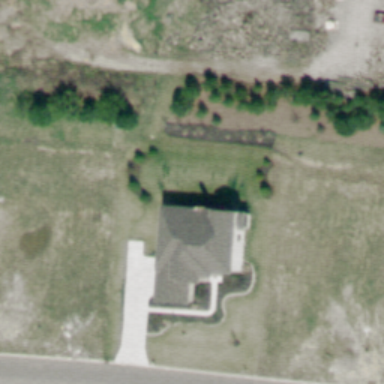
A house is surrounded by trees and lawn in the sparse residential area .